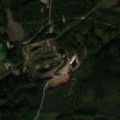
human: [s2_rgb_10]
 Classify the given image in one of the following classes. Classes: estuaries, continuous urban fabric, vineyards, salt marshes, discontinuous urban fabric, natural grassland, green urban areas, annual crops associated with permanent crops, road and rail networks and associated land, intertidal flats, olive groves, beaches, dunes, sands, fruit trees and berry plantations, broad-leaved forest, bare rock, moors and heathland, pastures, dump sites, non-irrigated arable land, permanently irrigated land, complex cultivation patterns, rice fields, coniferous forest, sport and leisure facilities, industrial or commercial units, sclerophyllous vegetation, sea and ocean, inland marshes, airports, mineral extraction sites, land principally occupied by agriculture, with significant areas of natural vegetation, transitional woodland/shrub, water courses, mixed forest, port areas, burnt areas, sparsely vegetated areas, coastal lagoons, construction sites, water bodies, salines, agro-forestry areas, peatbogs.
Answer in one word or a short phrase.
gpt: non-irrigated arable land, coniferous forest, mixed forest, transitional woodland/shrub